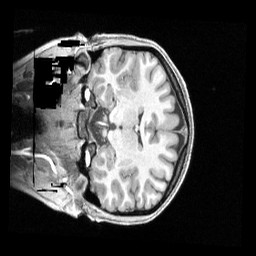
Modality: T1w
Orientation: coronal
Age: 19
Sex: female
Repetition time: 2.4 s
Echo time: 0.00222 s